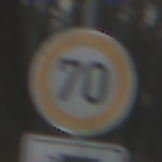
Verkehrszeichen: Geschwindigkeit70
Zusatzzeichen unten: MehrspurigeFahrzeuge2
Umgebung: Outdoor, Nature
Tageszeit: SunriseSunset
Wetter: Clear
Licht: Natural
Jahreszeit: Winter
Kontrast: LowContrast